Field crop: maize
Growth stage: 2
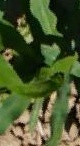
Species: maize